Question: Now i can create PagerIndicator but i don't know how to put map it, which one page will show Driving Stat. and another one will show map+driving stat. In addition, Is it possible to make 2 view work together as you see in the picture below.(the time and distance still run)

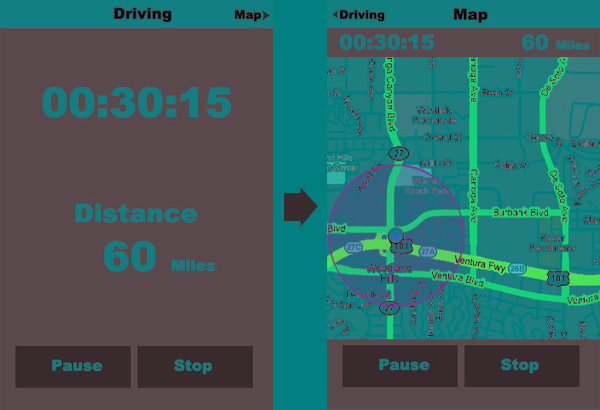
Answer: I don't know about GMap control but here is how I use different layouts in my app.
First you could create a layout for your Map control
Secondly add it in your ViewPager
'''
@Override
public Object instantiateItem(View pager, int position) {
LayoutInflater inflater = (LayoutInflater) SettingsActivity.this
.getSystemService(Context.LAYOUT_INFLATER_SERVICE);
View view = null;
switch (position) {
case 0: //first page
view = inflater.inflate(R.layout.yourMapLayout,
null);
TextView text = (TextView) view
.findViewById(R.id.text);
text.setText("I am an added text")
...
'''
If I understood corect and you are using , which would be a good candidate to accomplish your task.